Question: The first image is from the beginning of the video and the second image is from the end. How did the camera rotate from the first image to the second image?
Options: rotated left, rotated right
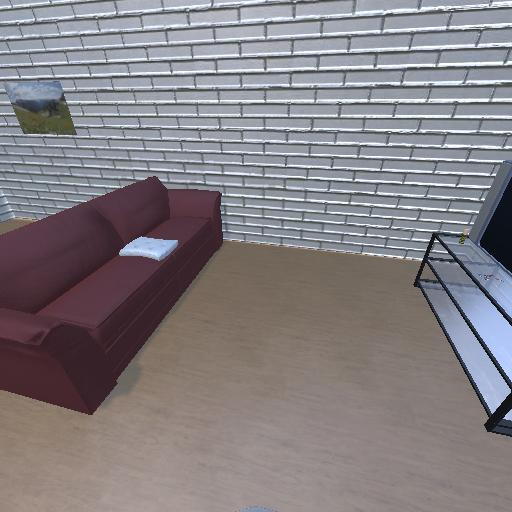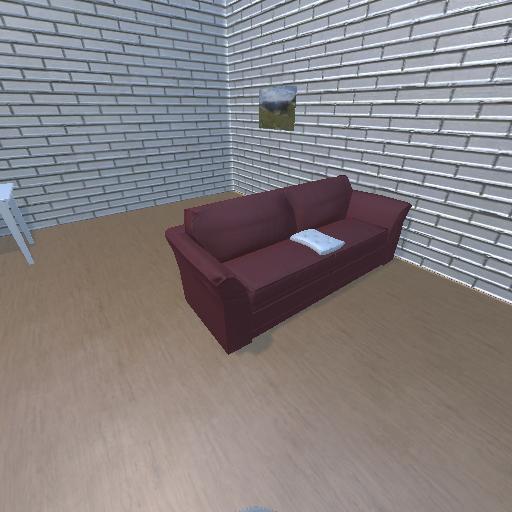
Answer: rotated left